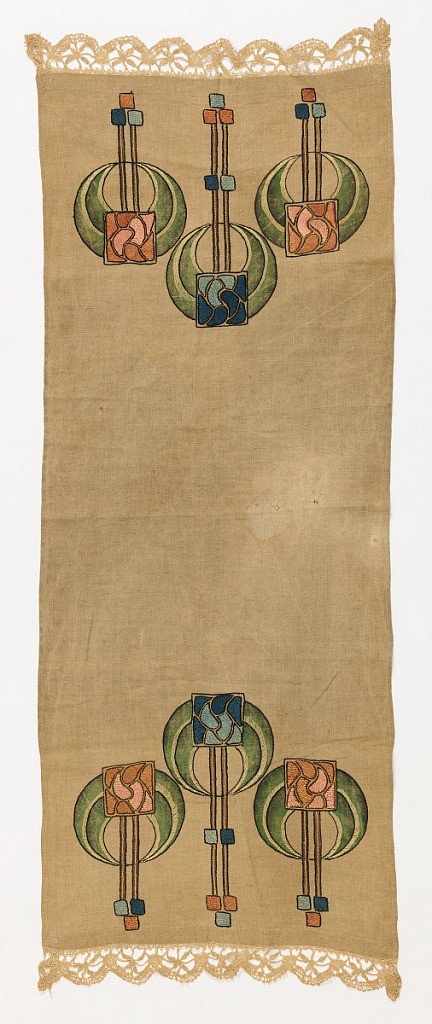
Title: Table runner
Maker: H.E. Verran Company, New York, NY, USA
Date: ca. 1910
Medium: linen, cotton Technique: stenciled and embroidered on plain weave, crocheted border
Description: Light brown table runner has a staggered geometric pattern on either end consisting of large faceted blue and orange embroidered squares enclosed by shaded green stenciled ovals. Smaller squares in blues and orange and thin embroidered lines of brown, black and off-white extend outward from the ovals. Most embroidered areas outlined with black stem stitches. Crocheted border.